Question: I'd like to make a data visualisation with d3.js.
I'm wondering if it's possible to make such one? :
The data looks like this: A (actual number): 25%, B (target number): 32%
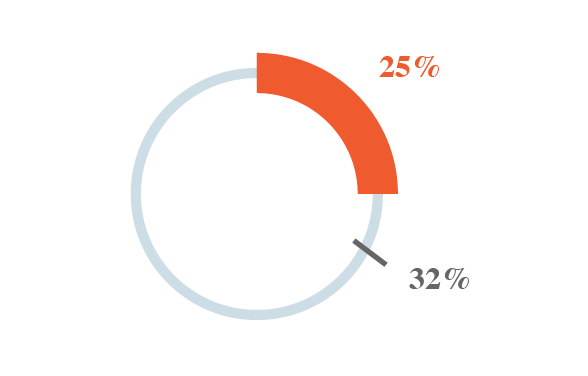
Answer: yes! you can make using the d3 pie layout something like this:
I am assuming that you have a data set like how you have explained in the question:
'''
data = [{
"label": "Actual",
"percent": 25
}, {
"label": "Target",
"percent": 75
}]
'''
'''
var width = 960,
height = 500,
radius = Math.min(width, height) / 2;
var color = d3.scale.ordinal()
.range(["orange", "gray"]);
var actualarc = d3.svg.arc()
.outerRadius(radius - 80)
.innerRadius(radius - 10);
var targetarc = d3.svg.arc()
.outerRadius(radius - 80)
.innerRadius(radius - 70);
var labelarc = d3.svg.arc()
.outerRadius(radius + 70)
.innerRadius(radius);
var pie = d3.layout.pie()
.sort(null)
.value(function (d) {
return d.percent;
});
var svg = d3.select("body").append("svg")
.attr("width", width)
.attr("height", height)
.append("g")
.attr("transform", "translate(" + width / 2 + "," + height / 2 + ")");
data = [{
"label": "Actual",
"percent": 25
}, {
"label": "Target",
"percent": 75
}]
var g = svg.selectAll(".arc")
.data(pie(data))
.enter().append("g")
.attr("class", "arc");
g.append("path")
.attr("d", function (d) {
console.log(d)
if (d.data.label == "Actual") {
console.log("actual")
return actualarc(d);
} else {
console.log("target")
return targetarc(d);
}
})
.style("fill", function (d) {
return color(d.data.label);
});
g.append("text")
.attr("transform", function (d) {
return "translate(" + labelarc.centroid(d) + ")";
})
.attr("dy", ".35em")
.style("text-anchor", "middle")
.style("fill", function (d) {
return color(d.data.label);
})
.text(function (d) {
return d.data.percent + "%";
});
'''
'''
body {
font: 10px sans-serif;
}
.arc path {
stroke: #fff;
}
text {
font-size:40px
}
'''
'''
<script src="https://cdnjs.cloudflare.com/ajax/libs/d3/3.4.11/d3.min.js"></script>
'''
Hope this helps!